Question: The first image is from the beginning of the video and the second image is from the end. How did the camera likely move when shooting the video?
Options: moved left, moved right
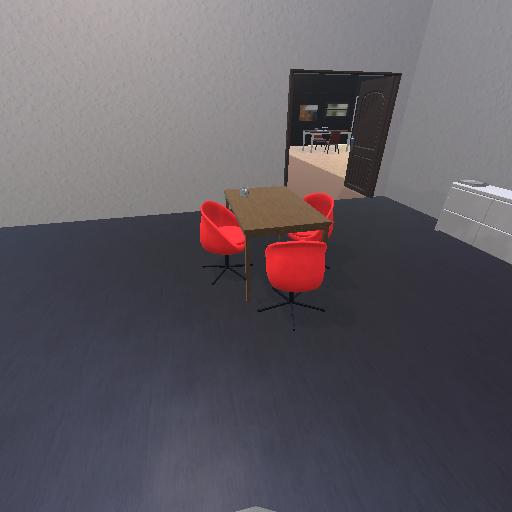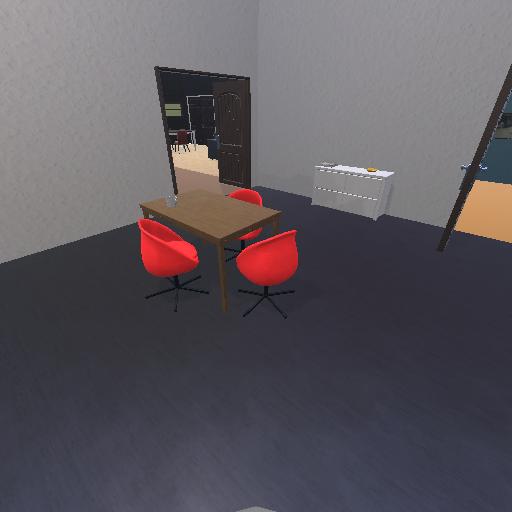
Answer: moved left